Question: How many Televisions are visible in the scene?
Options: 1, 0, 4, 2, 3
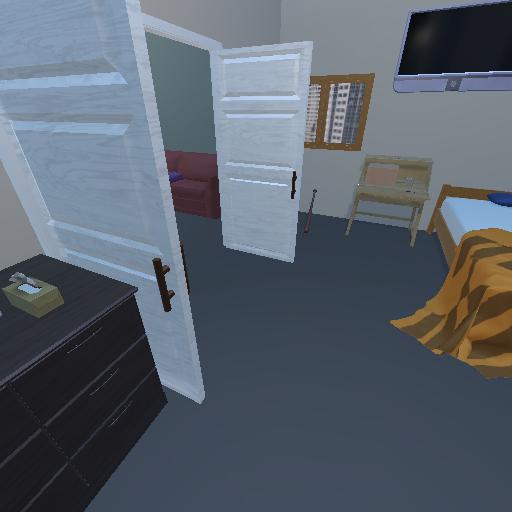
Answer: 1